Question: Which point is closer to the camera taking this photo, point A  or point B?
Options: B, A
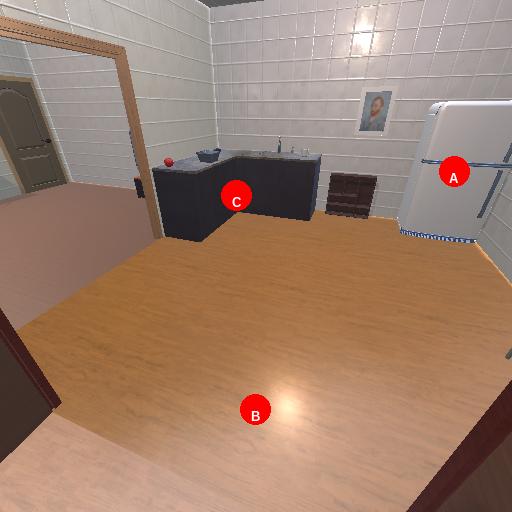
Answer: B